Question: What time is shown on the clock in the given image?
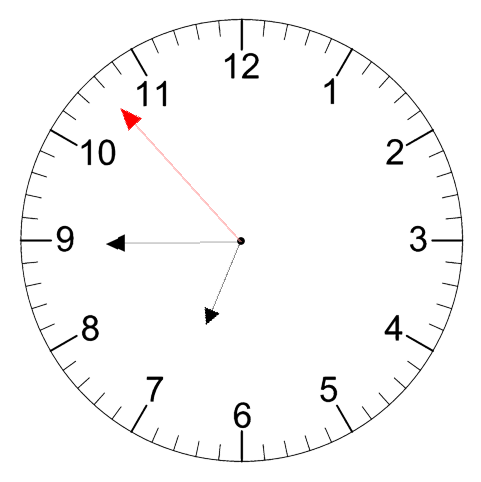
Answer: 06:44:53